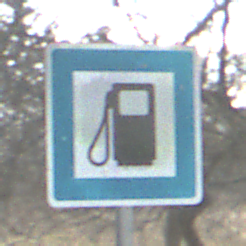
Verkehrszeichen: Tankstelle
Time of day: MorningAfternoon
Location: Outdoor (Nature)
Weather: Clear
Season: NotSpecified
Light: Natural